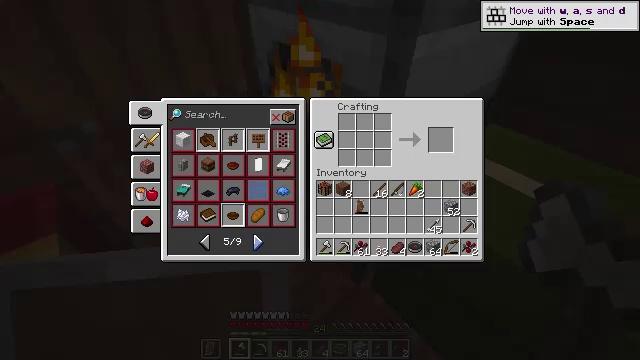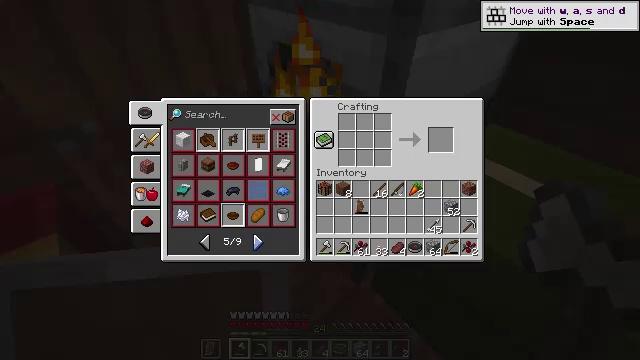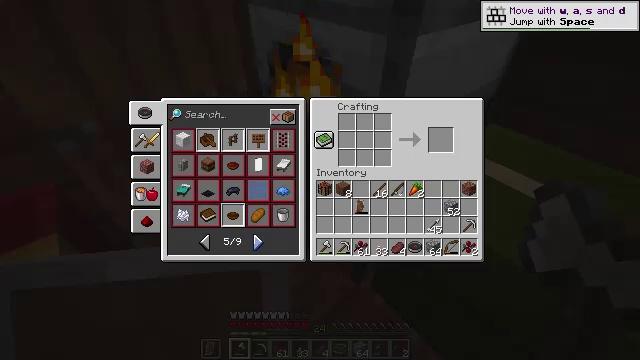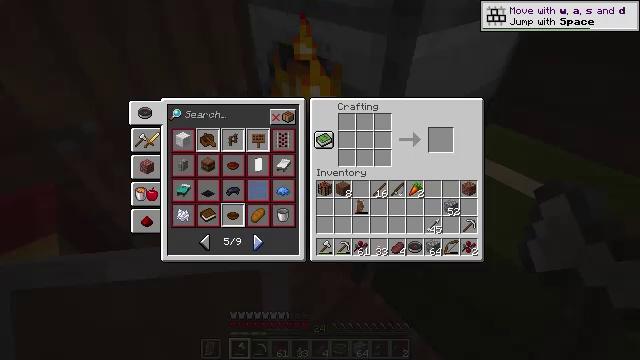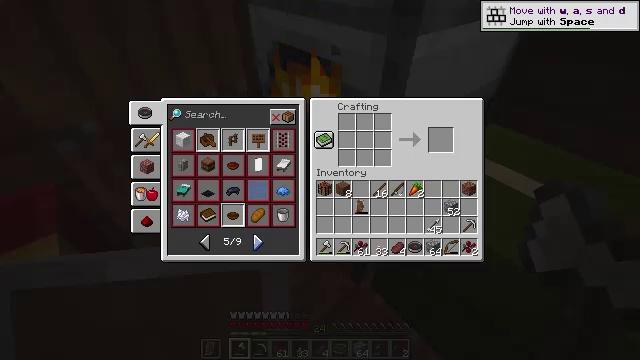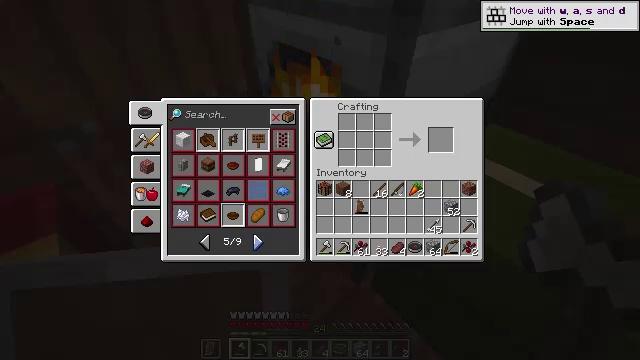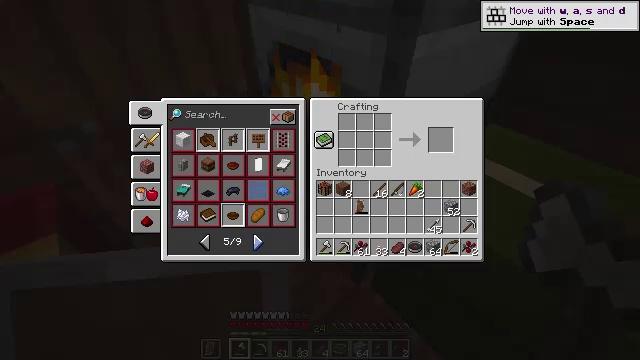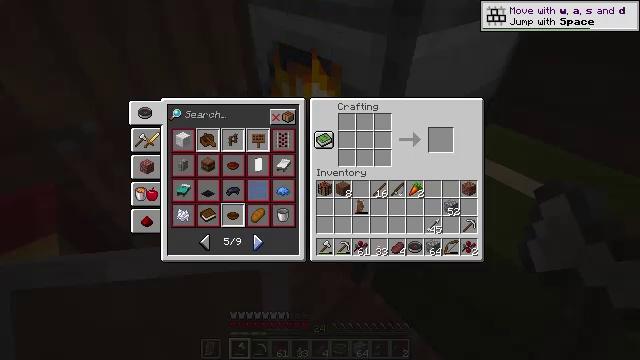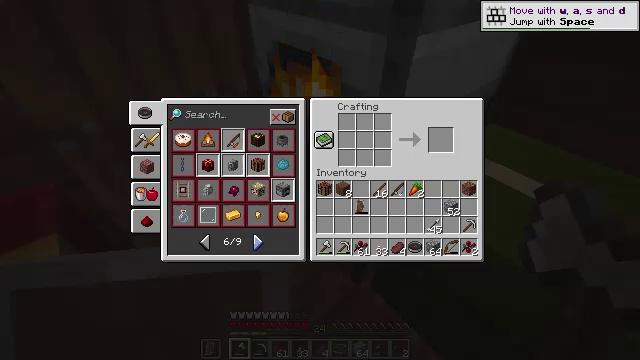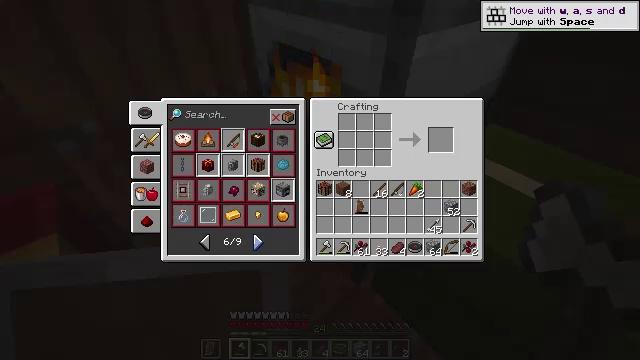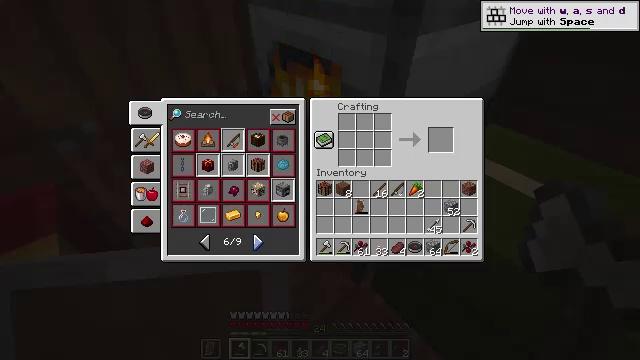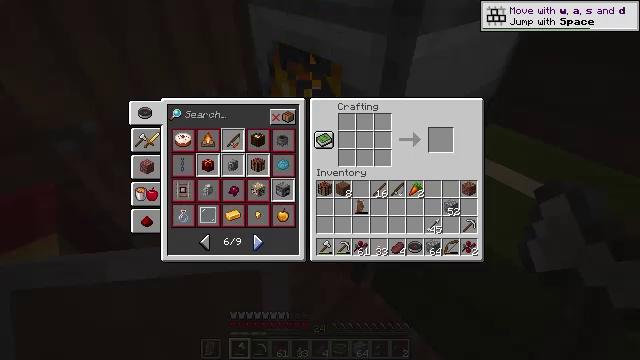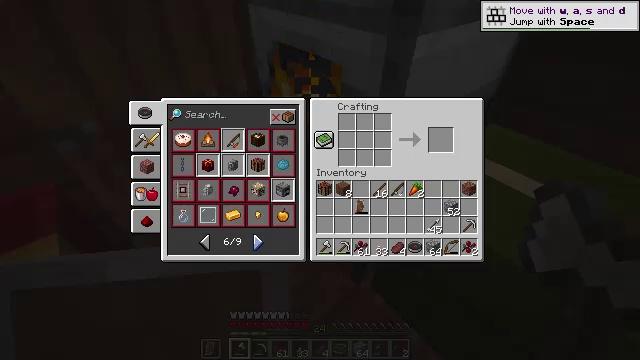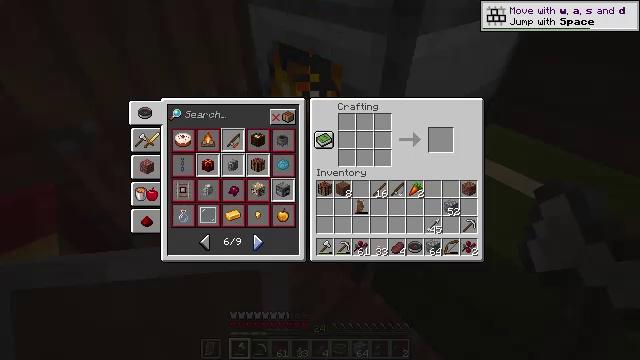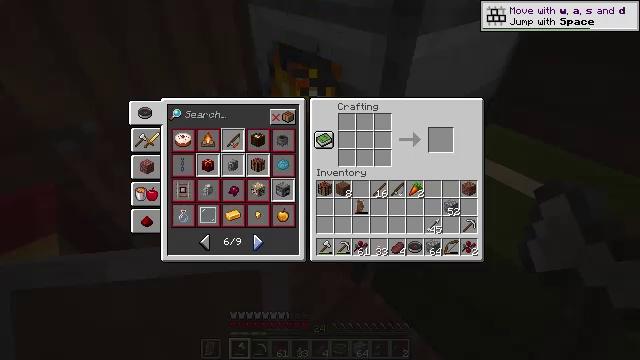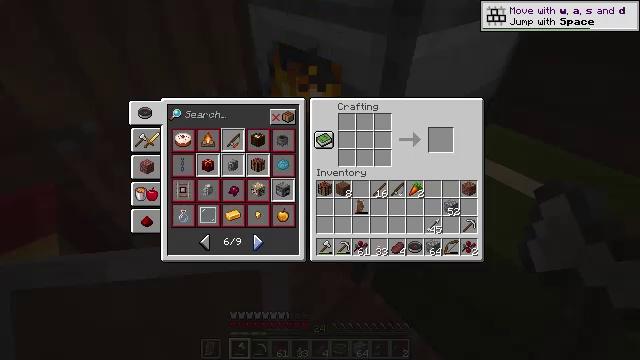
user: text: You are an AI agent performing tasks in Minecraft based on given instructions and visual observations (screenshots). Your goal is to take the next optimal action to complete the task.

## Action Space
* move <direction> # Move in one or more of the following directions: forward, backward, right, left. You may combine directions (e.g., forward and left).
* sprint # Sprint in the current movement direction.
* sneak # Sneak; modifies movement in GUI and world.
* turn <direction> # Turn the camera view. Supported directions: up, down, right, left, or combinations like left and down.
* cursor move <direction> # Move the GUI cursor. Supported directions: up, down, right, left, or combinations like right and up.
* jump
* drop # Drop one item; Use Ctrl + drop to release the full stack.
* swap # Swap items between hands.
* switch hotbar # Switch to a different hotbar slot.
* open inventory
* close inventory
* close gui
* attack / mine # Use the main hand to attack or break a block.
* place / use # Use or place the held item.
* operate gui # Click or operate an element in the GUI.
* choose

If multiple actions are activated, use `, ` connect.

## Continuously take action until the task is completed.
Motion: motion action
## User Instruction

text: Create a carrot on a stick with a rod and carrot.
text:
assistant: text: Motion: no_op
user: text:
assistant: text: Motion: no_op
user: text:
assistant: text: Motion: no_op
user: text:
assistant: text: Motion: no_op
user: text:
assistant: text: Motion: no_op
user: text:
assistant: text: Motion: no_op
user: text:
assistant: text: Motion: no_op
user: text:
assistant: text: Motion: operate gui
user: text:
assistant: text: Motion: operate gui
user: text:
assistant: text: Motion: operate gui
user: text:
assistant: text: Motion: no_op
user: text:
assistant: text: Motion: no_op
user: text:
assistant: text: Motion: no_op
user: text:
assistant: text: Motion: no_op
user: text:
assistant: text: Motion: no_op
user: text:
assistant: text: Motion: no_op
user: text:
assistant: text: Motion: no_op
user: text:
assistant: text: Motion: no_op
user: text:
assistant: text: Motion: no_op
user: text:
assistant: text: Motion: no_op
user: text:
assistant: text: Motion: cursor move left and up
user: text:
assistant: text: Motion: cursor move up
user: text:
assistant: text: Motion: no_op
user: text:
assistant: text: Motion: no_op
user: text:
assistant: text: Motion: cursor move up
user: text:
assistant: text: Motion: cursor move up
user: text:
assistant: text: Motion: cursor move left and up
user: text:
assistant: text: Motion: no_op
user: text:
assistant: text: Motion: no_op
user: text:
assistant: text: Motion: no_op